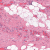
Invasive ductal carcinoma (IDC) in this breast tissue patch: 0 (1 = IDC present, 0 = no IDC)